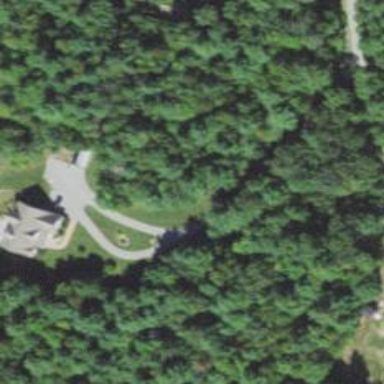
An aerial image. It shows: Residential driveway used as service road.